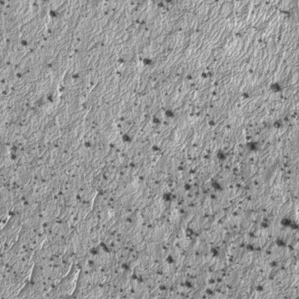
Label: frost